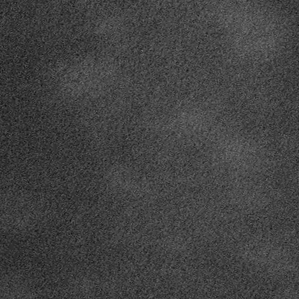
Label: frost